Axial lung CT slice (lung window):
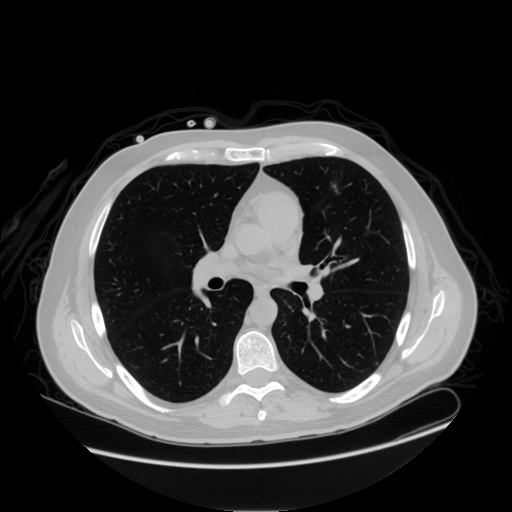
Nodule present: no